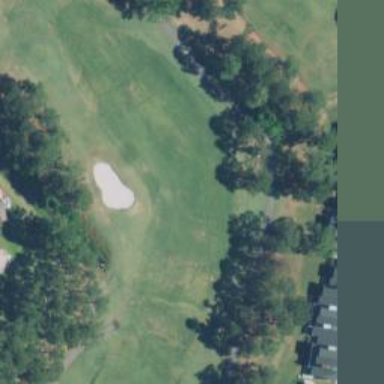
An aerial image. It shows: Golf hole.